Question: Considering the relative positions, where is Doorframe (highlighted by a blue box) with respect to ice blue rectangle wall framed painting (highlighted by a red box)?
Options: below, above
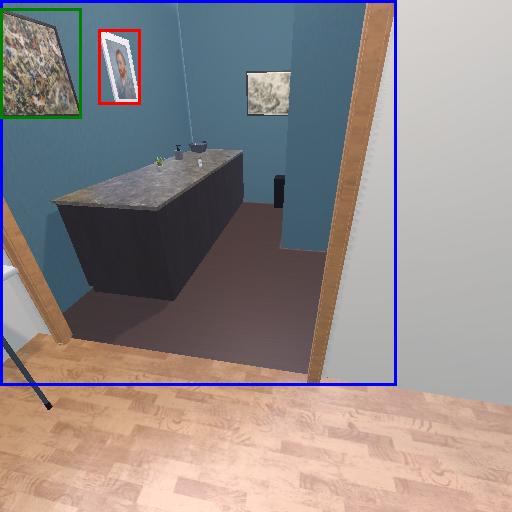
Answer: below